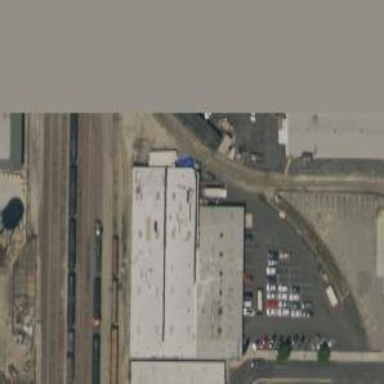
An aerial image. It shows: Industrial building.